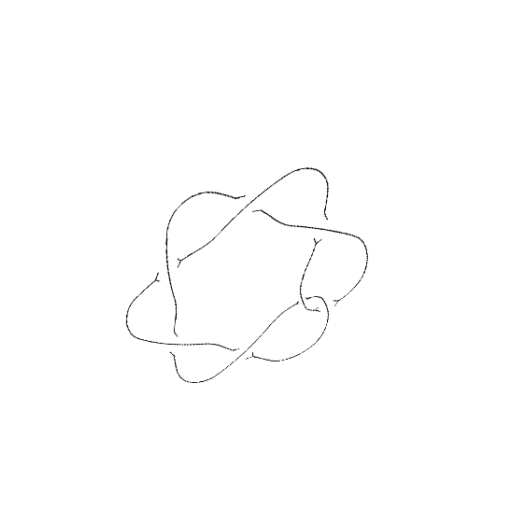
Crossing number: 7